Question: I have to create Graphs like this image below, I tried to use gnuplot and zplot to create this, but the patterns are not as expected. Did someone know some library or anything to create this pattern(as image bellow). I appreciate for that. Thanks

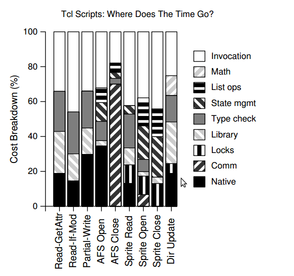
Answer: What you need is the following histogram type with different fill style patterns
For example if you would want a black&white stacked histogram, then you could create them by doing the following:
'''
file1 = 'hist1.dat'
set style data histogram
set style histogram rowstack
set style fill pattern
set xtics border in scale 0,0 nomirror rotate by 90 offset character 0, -6, 0
set boxwidth 0.9 absolute
set key outside right top vertical Left
set key samplen 2.5 spacing 0.85
set ylabel "Cost BreakDown (%)" font ",18" offset character 2.5,0,0
plot newhistogram , file1 u 2:xtic(1) t "Math" lc rgbcolor "black" lt 1 fs pattern 1, '' u 3 t "Innvocation" lc rgbcolor "black" lt 1 fs pattern 2
'''
where the contents of file1 could be like this
'''
Read-GetAttr 19 12
Read-If-Mod 47 23
'''
The above will render the following graphic:

You can further add more layers on the stack by having the corresponding data and changing the fillstyle pattern 'fs'. Further you can also change them to coloured histograms by using different 'rgbcolor' values
Posting this here in case this may be useful for someone else in the future:
I also pulled up some work that I did previously, You can download a complete working example of coloured stacked Histograms with data files and gnuplot script from the following link:
<URL>